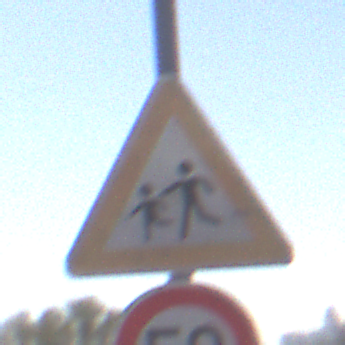
Verkehrszeichen: KinderRechts
Zusatzzeichen unten: Geschwindigkeit50
Umgebung: Outdoor, Nature
Tageszeit: Midday
Wetter: Clear
Licht: Natural
Jahreszeit: NotSpecified
Kontrast: HighContrast